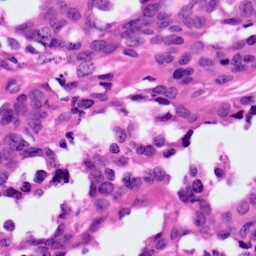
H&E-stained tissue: Ovarian